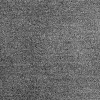
Atmospheric dust classification: dusty